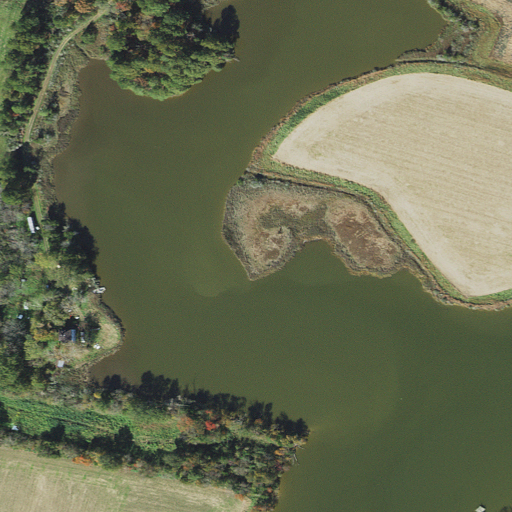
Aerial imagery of cape in Maryland named Thomas Point containing open water, cultivated crops, woody wetlands, herbaceous wetlands, shrub, evergreen forest, grassland, and open development